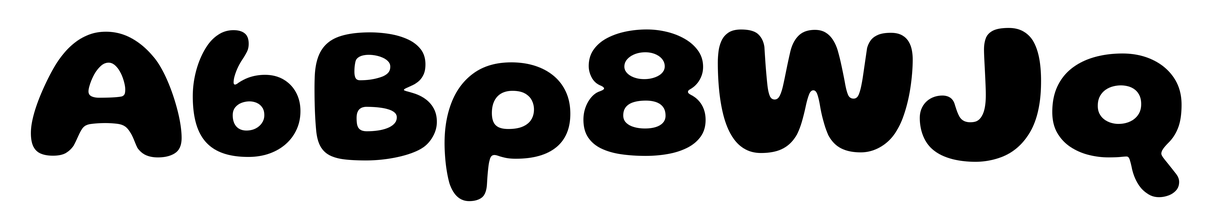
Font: Gluten_Bold